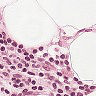
Metastatic tissue present: no